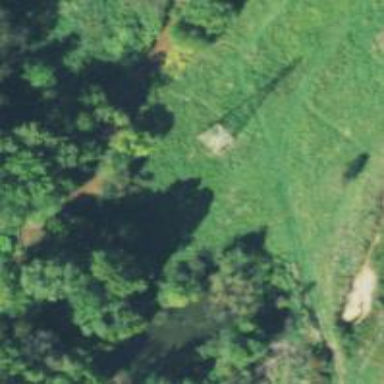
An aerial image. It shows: Lattice structure tower used for power transmission.